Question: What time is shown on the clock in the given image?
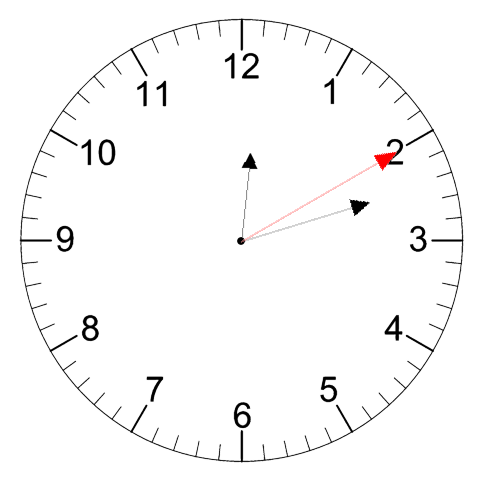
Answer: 12:12:10